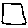
Label: square